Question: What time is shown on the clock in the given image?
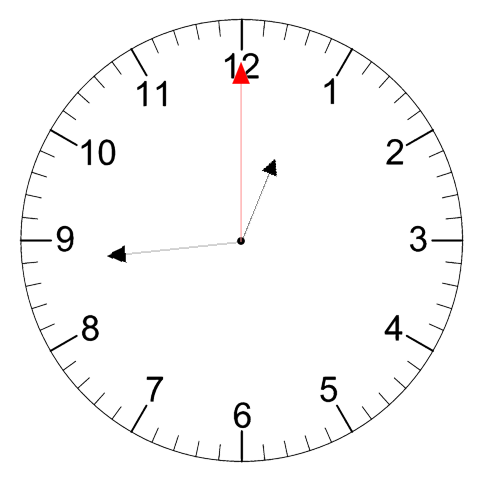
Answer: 12:44:00